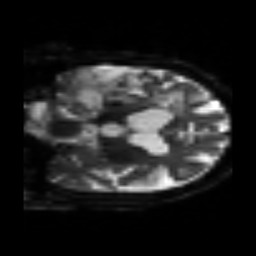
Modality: sbref
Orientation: coronal
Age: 67
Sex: male
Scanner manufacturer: siemens
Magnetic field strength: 3 T
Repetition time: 3.2 s
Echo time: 0.081 s